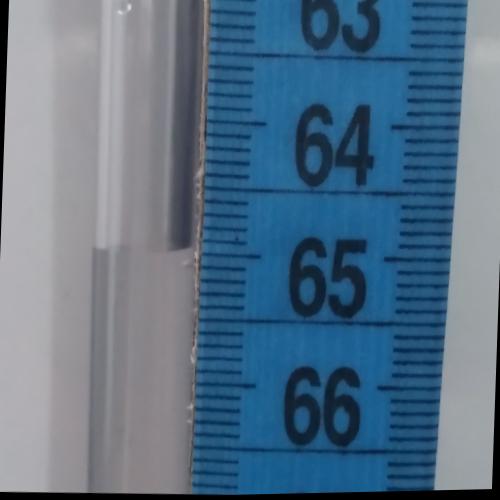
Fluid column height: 65.0 cm